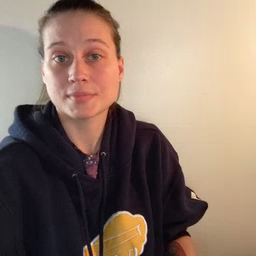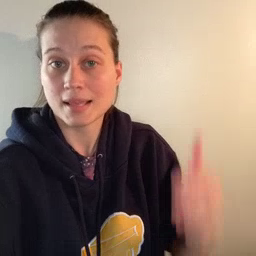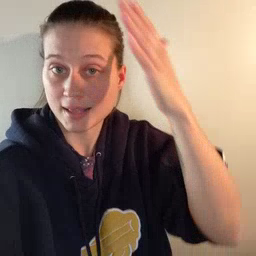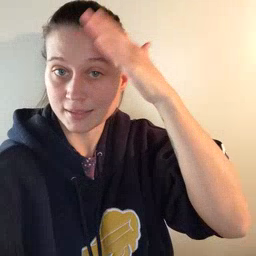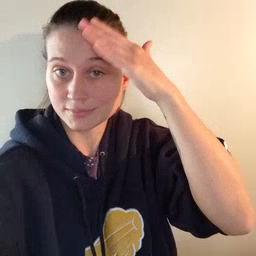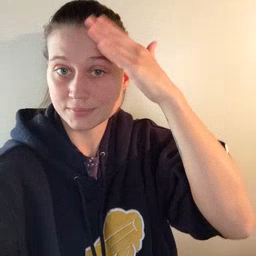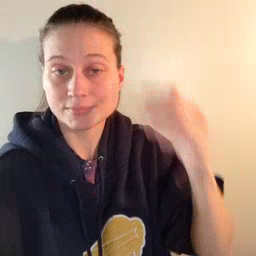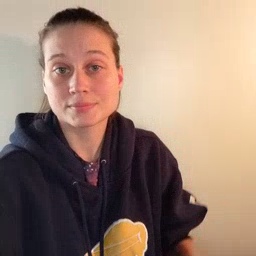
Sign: hat